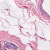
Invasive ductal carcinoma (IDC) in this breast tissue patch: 0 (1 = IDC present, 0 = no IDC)